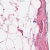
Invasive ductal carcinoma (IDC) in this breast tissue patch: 0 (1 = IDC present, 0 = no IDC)